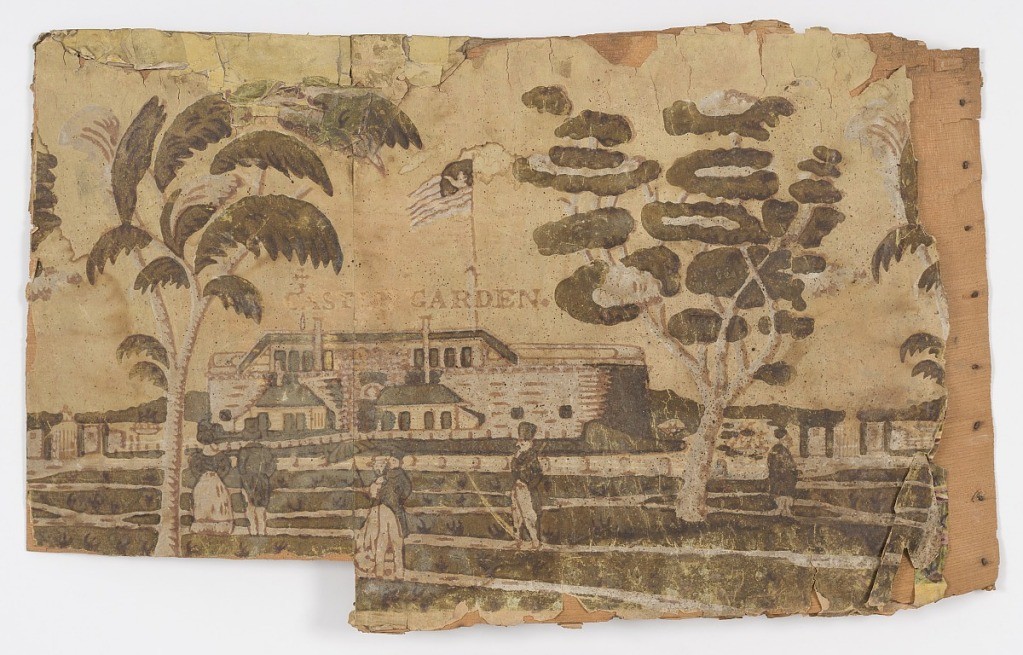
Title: Castle Garden
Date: ca. 1835
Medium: Block-printed paper, wood support, varnish
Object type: Bandbox
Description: Partial bandbox side covered with wallpaper, "Castle Garden." Building, figures in white, tan, olive, on yellow background, title in brown letters.